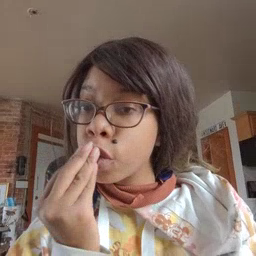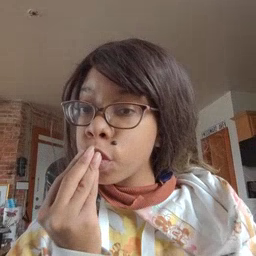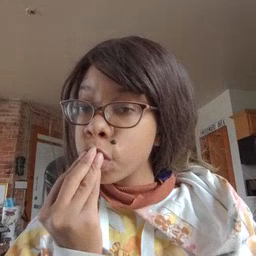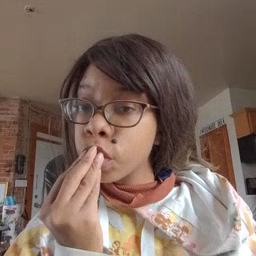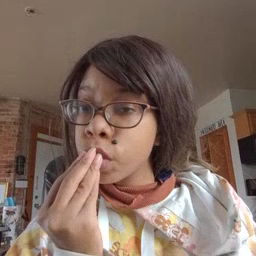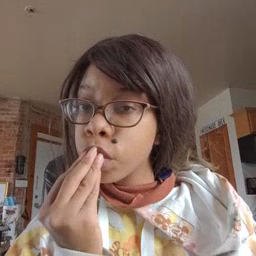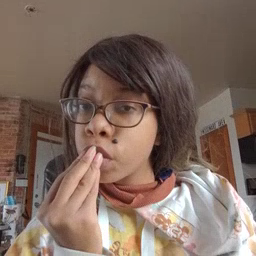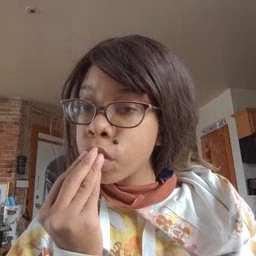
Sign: food